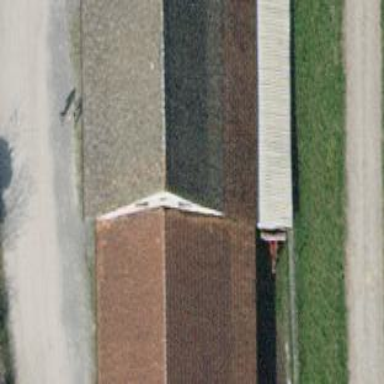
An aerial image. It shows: Farm auxiliary building.